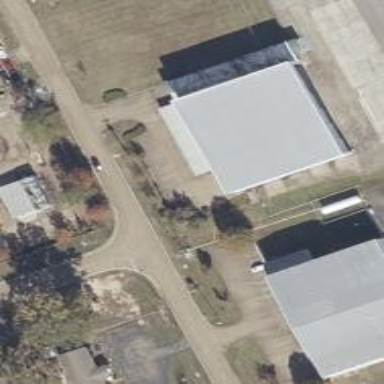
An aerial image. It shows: Hangar.